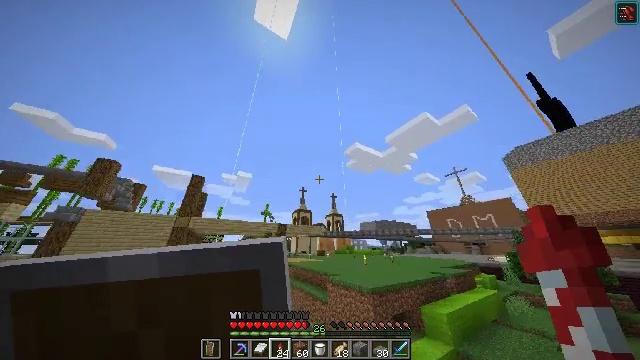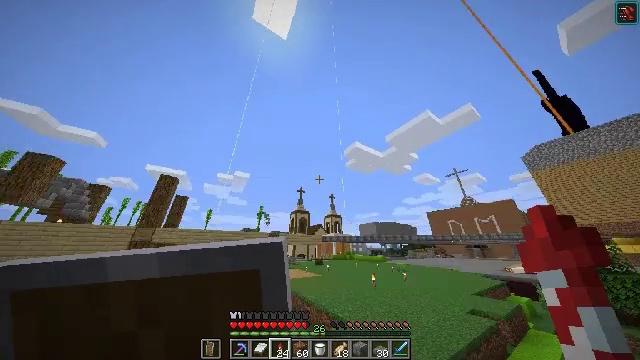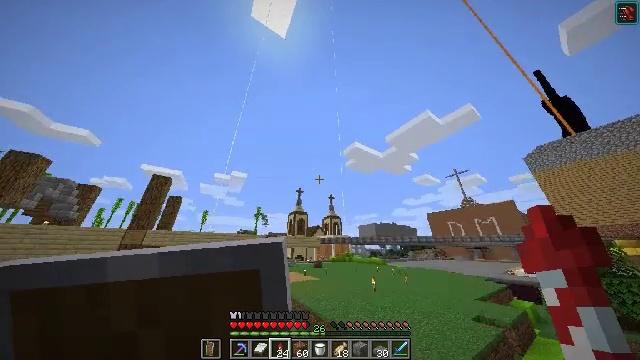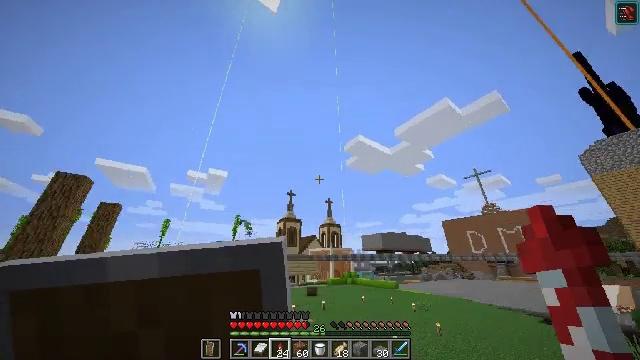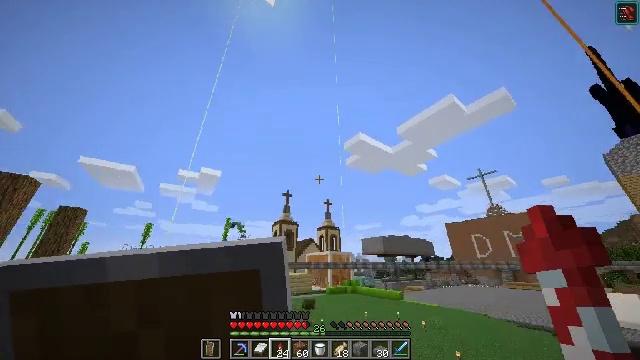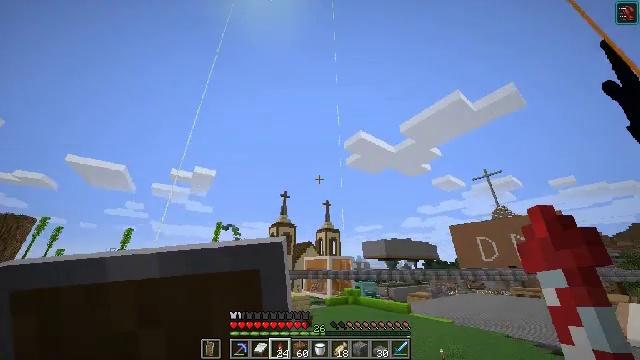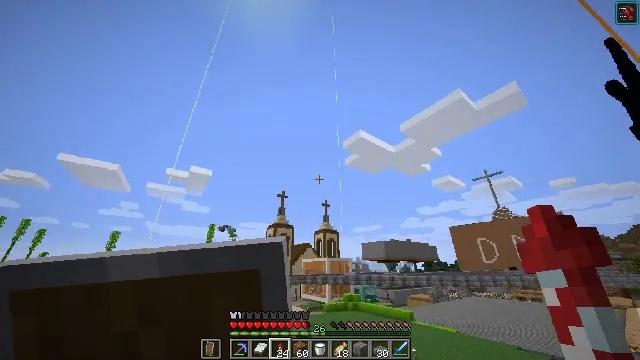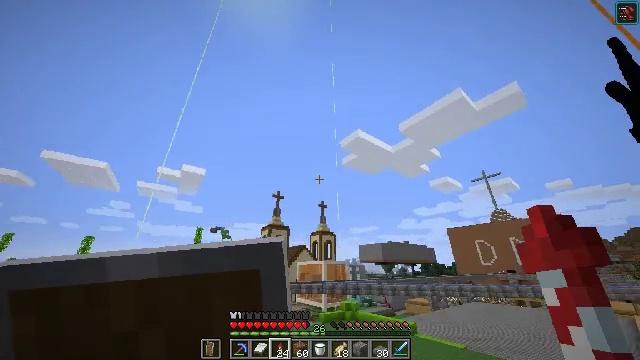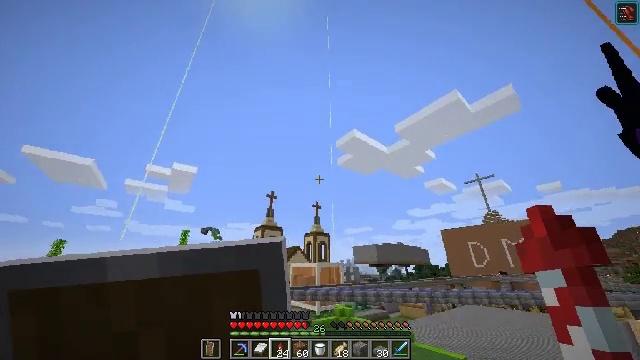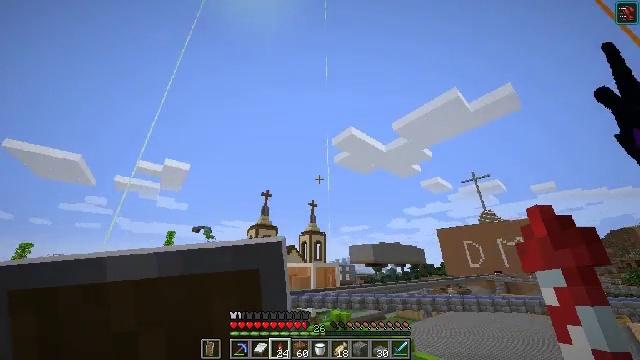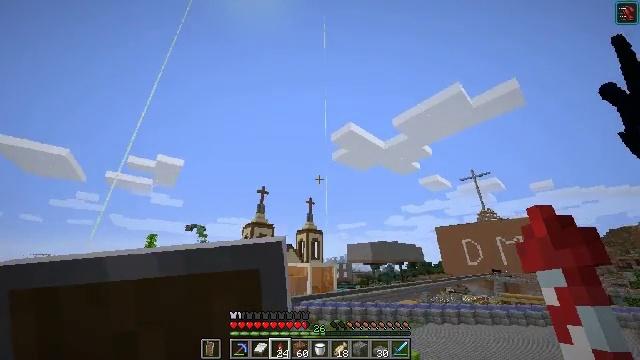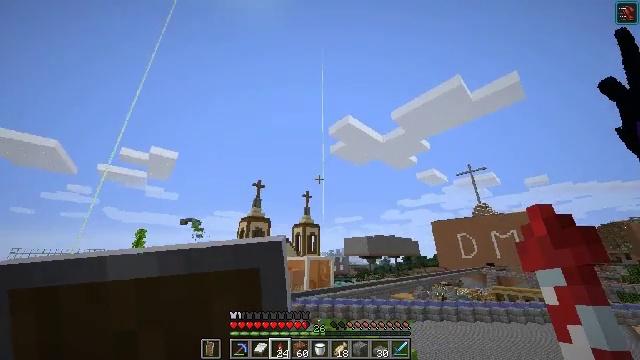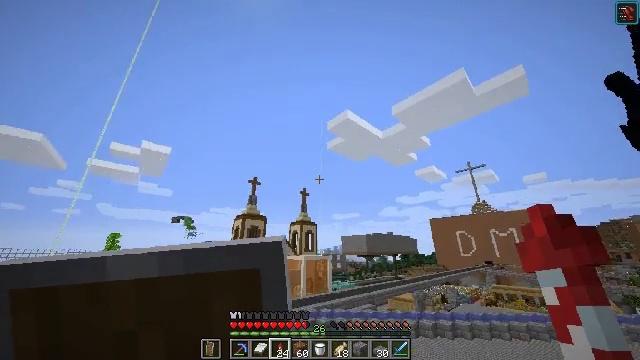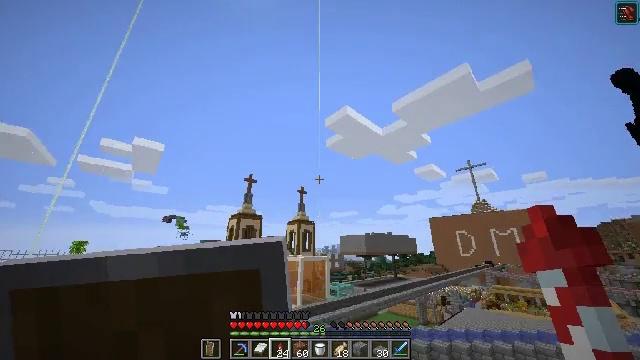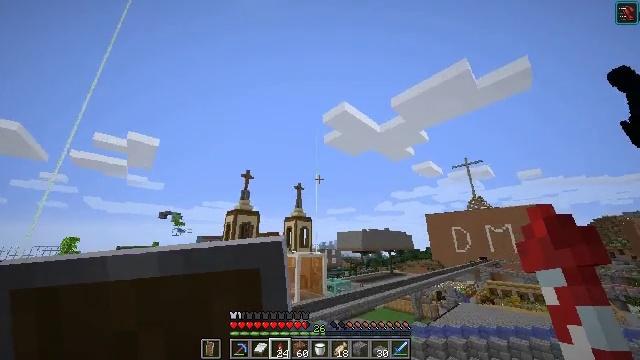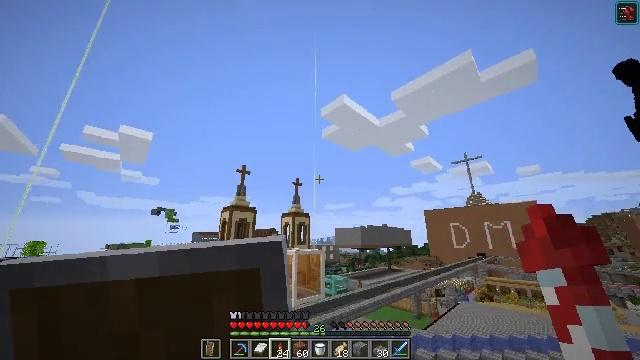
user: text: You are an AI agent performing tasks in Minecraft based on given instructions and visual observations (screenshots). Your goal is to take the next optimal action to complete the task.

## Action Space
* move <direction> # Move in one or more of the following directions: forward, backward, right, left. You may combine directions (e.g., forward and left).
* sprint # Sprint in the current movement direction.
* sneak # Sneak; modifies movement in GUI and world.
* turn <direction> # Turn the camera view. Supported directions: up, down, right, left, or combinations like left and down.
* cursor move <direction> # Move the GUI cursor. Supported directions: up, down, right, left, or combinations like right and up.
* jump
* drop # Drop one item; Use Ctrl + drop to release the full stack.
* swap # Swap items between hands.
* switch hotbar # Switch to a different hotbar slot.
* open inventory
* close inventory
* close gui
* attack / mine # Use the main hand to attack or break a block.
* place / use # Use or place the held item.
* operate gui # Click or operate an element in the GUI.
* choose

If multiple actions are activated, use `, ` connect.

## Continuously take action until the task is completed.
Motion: motion action
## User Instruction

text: Use materials to craft clay.
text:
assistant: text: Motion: no_op
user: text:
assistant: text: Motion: no_op
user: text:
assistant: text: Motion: turn right
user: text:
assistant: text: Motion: no_op
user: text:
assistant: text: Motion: no_op
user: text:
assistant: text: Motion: no_op
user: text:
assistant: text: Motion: turn right
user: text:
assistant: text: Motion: turn right
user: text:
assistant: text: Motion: turn right
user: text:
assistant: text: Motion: no_op
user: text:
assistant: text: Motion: turn down
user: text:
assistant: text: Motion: turn down
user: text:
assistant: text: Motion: no_op
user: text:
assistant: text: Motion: turn down
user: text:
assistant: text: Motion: turn down
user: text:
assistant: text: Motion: no_op
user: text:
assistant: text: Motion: no_op
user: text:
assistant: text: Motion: no_op
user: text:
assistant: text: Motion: turn down
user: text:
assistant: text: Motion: no_op
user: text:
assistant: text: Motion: no_op
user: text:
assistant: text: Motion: no_op
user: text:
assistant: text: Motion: no_op
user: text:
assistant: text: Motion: no_op
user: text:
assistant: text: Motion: no_op
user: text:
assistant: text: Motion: no_op
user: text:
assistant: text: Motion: no_op
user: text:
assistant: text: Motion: no_op
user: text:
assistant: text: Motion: no_op
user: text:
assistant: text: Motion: no_op